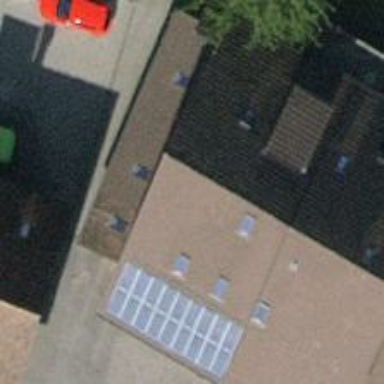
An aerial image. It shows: House with tiled roof.